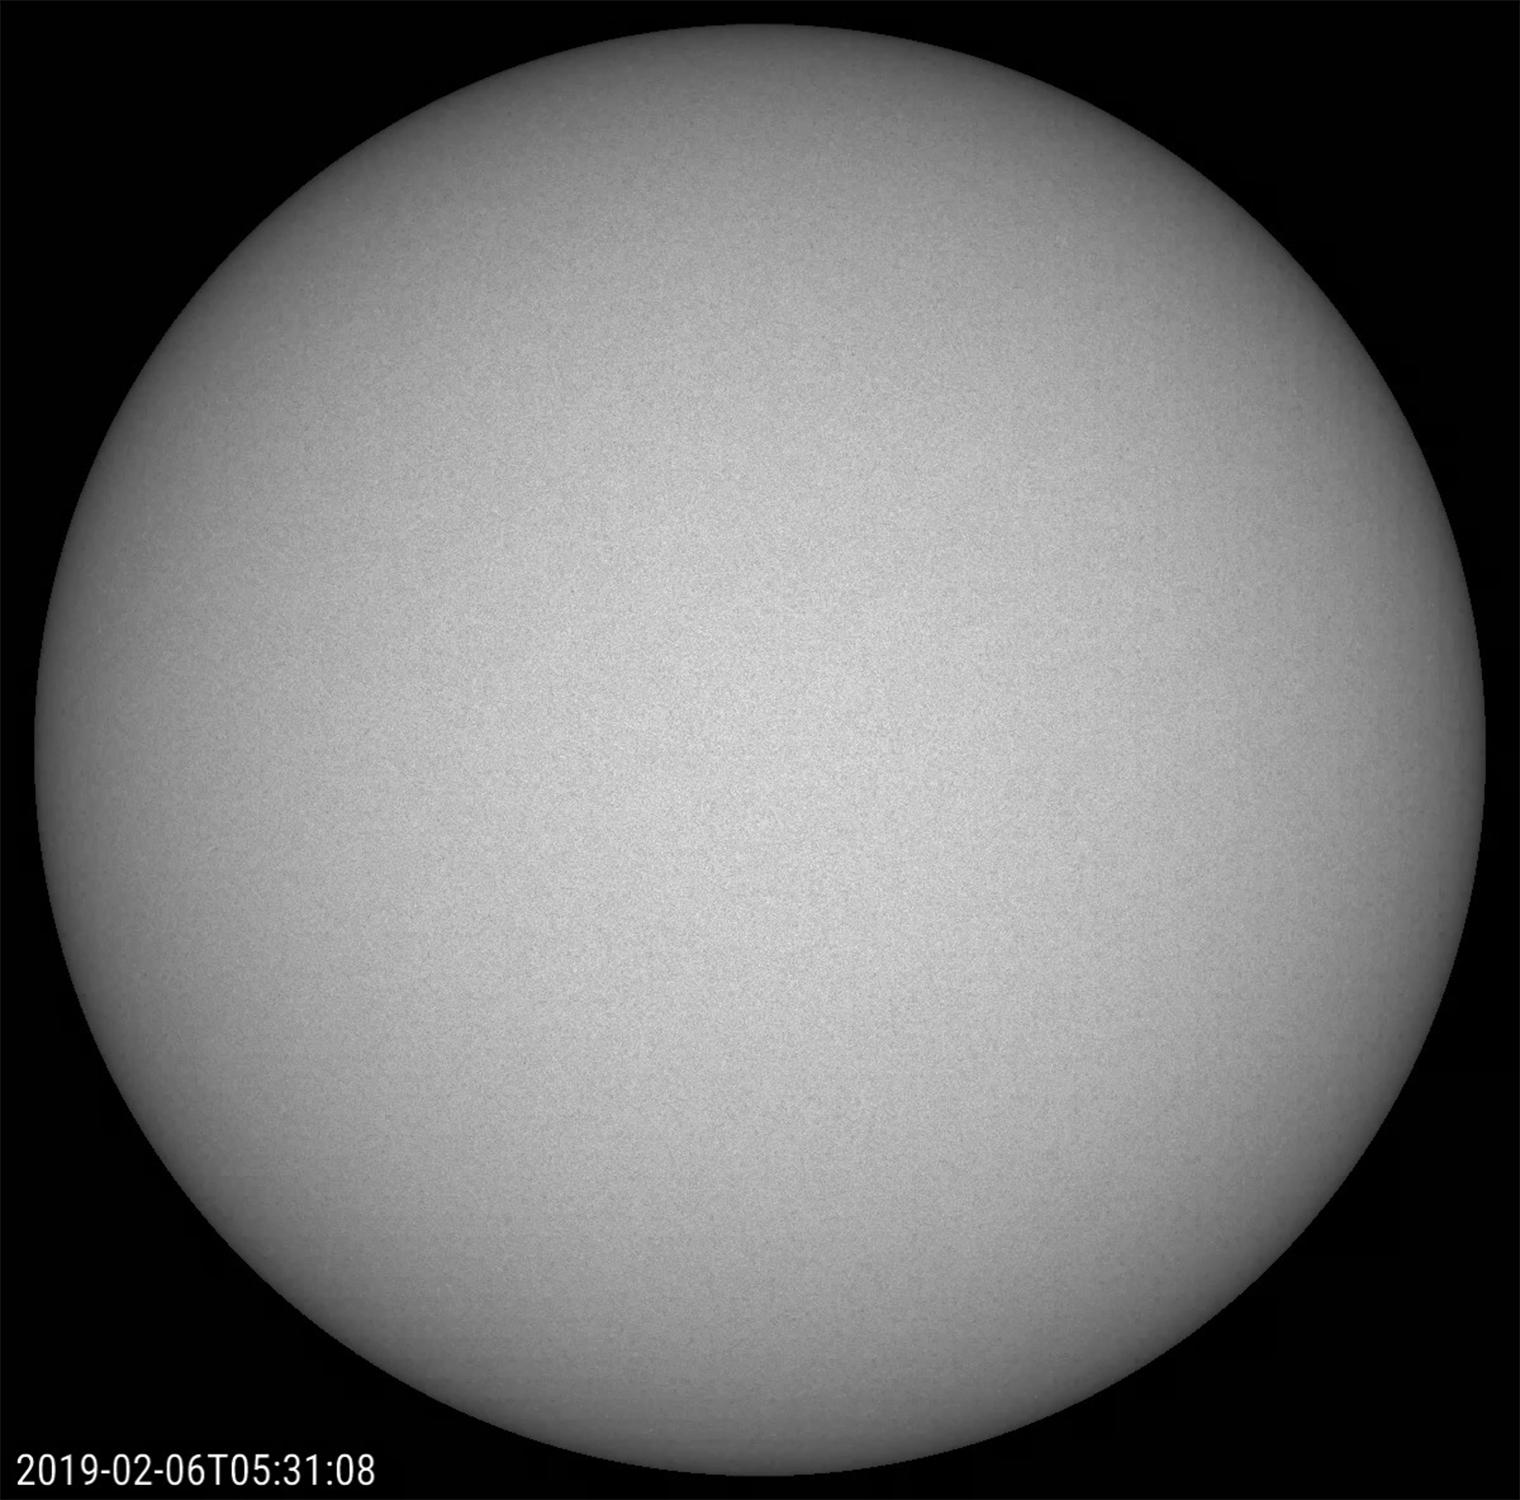
Spotless February Solar Dynamics Observatory (SDO), Sun